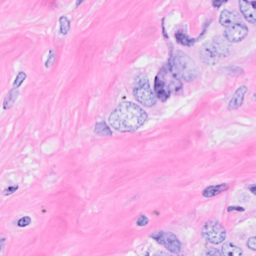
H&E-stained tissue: Breast